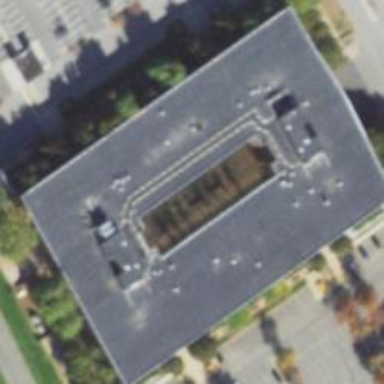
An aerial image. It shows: Commercial building.